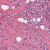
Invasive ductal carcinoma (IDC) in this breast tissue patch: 1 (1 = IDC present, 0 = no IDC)